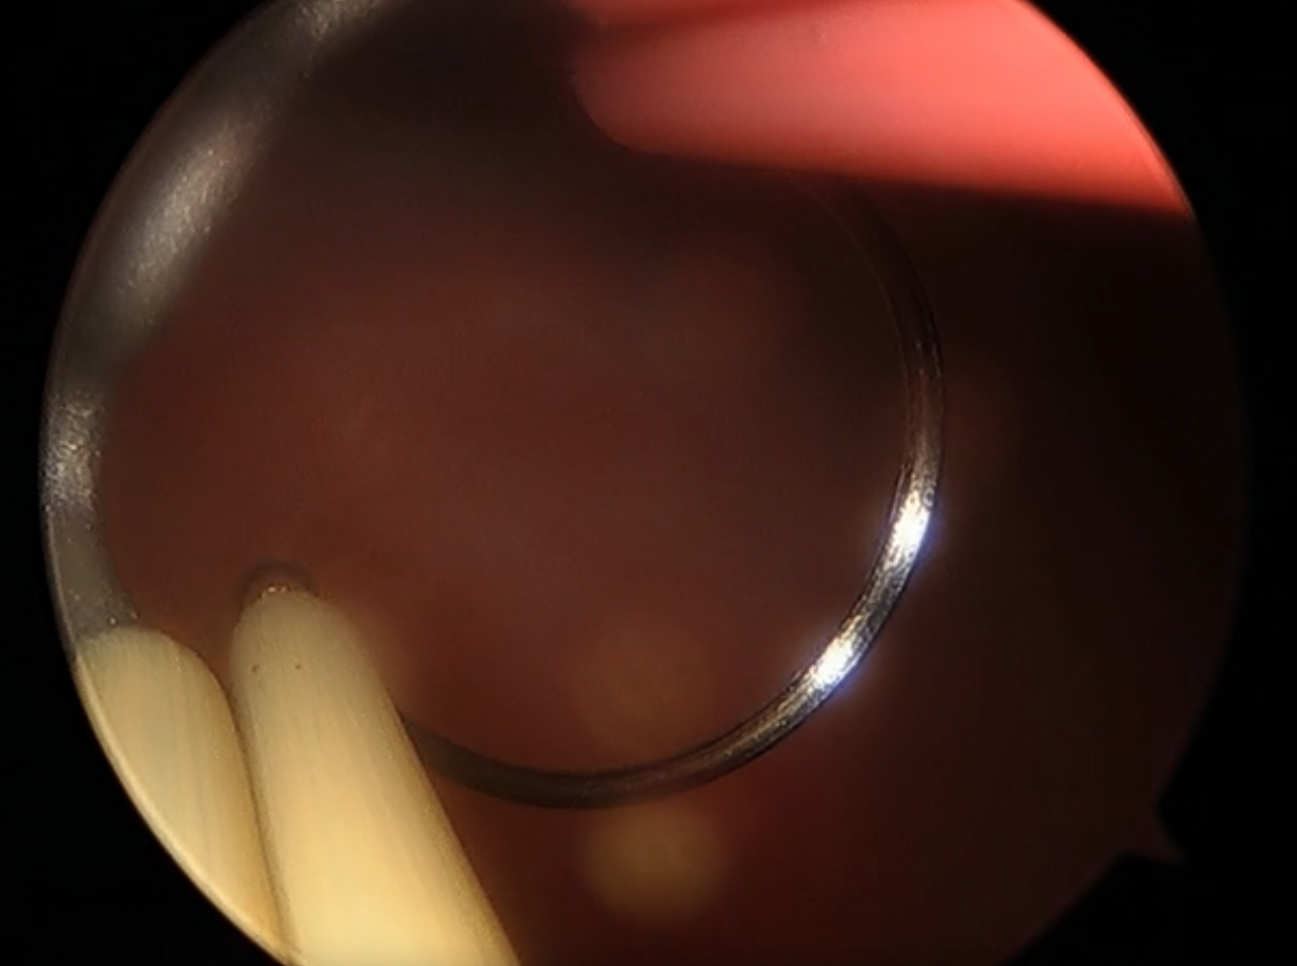
Modality: WLC
Class: Foreign bodies
Subclass: ResectionLoop
Lesion: L0
Bladder cancer association: No